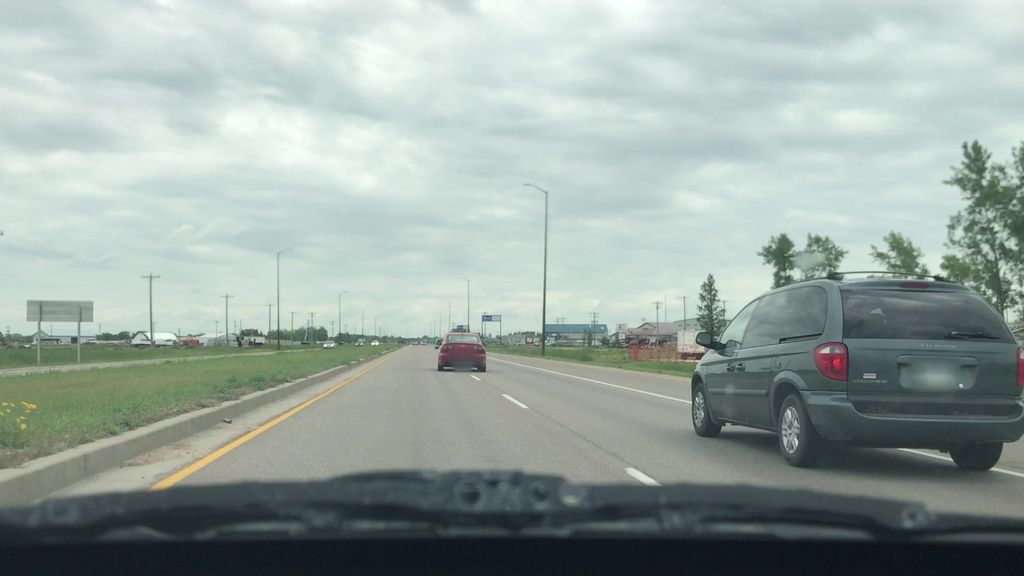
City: winnipeg